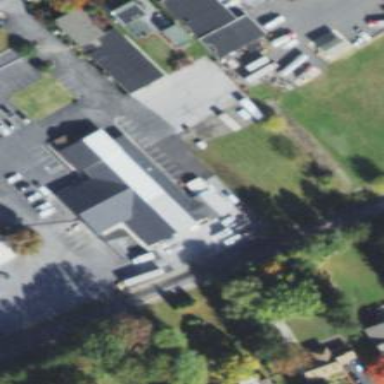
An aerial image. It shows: Building.